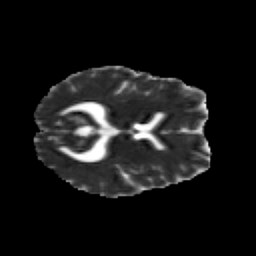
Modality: MD
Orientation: axial
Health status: healthy
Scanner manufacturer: siemens
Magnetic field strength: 3 T
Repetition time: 12 s
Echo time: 0.092 s